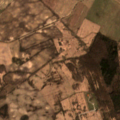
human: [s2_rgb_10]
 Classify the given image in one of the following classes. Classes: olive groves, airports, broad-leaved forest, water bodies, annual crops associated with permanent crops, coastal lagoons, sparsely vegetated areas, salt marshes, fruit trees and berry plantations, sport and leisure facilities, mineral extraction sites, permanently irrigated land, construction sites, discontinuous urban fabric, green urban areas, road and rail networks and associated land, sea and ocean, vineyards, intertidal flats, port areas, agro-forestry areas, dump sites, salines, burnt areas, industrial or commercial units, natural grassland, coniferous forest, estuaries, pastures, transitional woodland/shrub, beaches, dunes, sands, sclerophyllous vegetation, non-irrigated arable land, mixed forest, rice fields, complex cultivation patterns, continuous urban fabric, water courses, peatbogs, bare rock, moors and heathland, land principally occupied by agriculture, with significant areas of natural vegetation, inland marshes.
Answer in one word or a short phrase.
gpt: non-irrigated arable land, land principally occupied by agriculture, with significant areas of natural vegetation, mixed forest